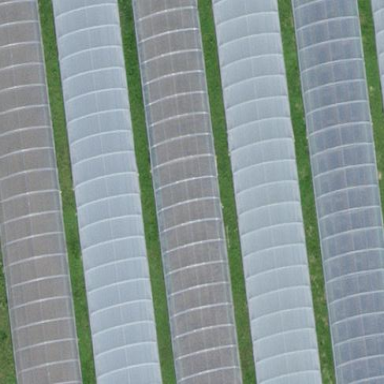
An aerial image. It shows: Greenhouse.